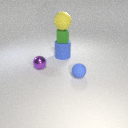
small green rubber cube below large yellow rubber sphere